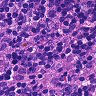
Metastatic tissue present: no